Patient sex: M
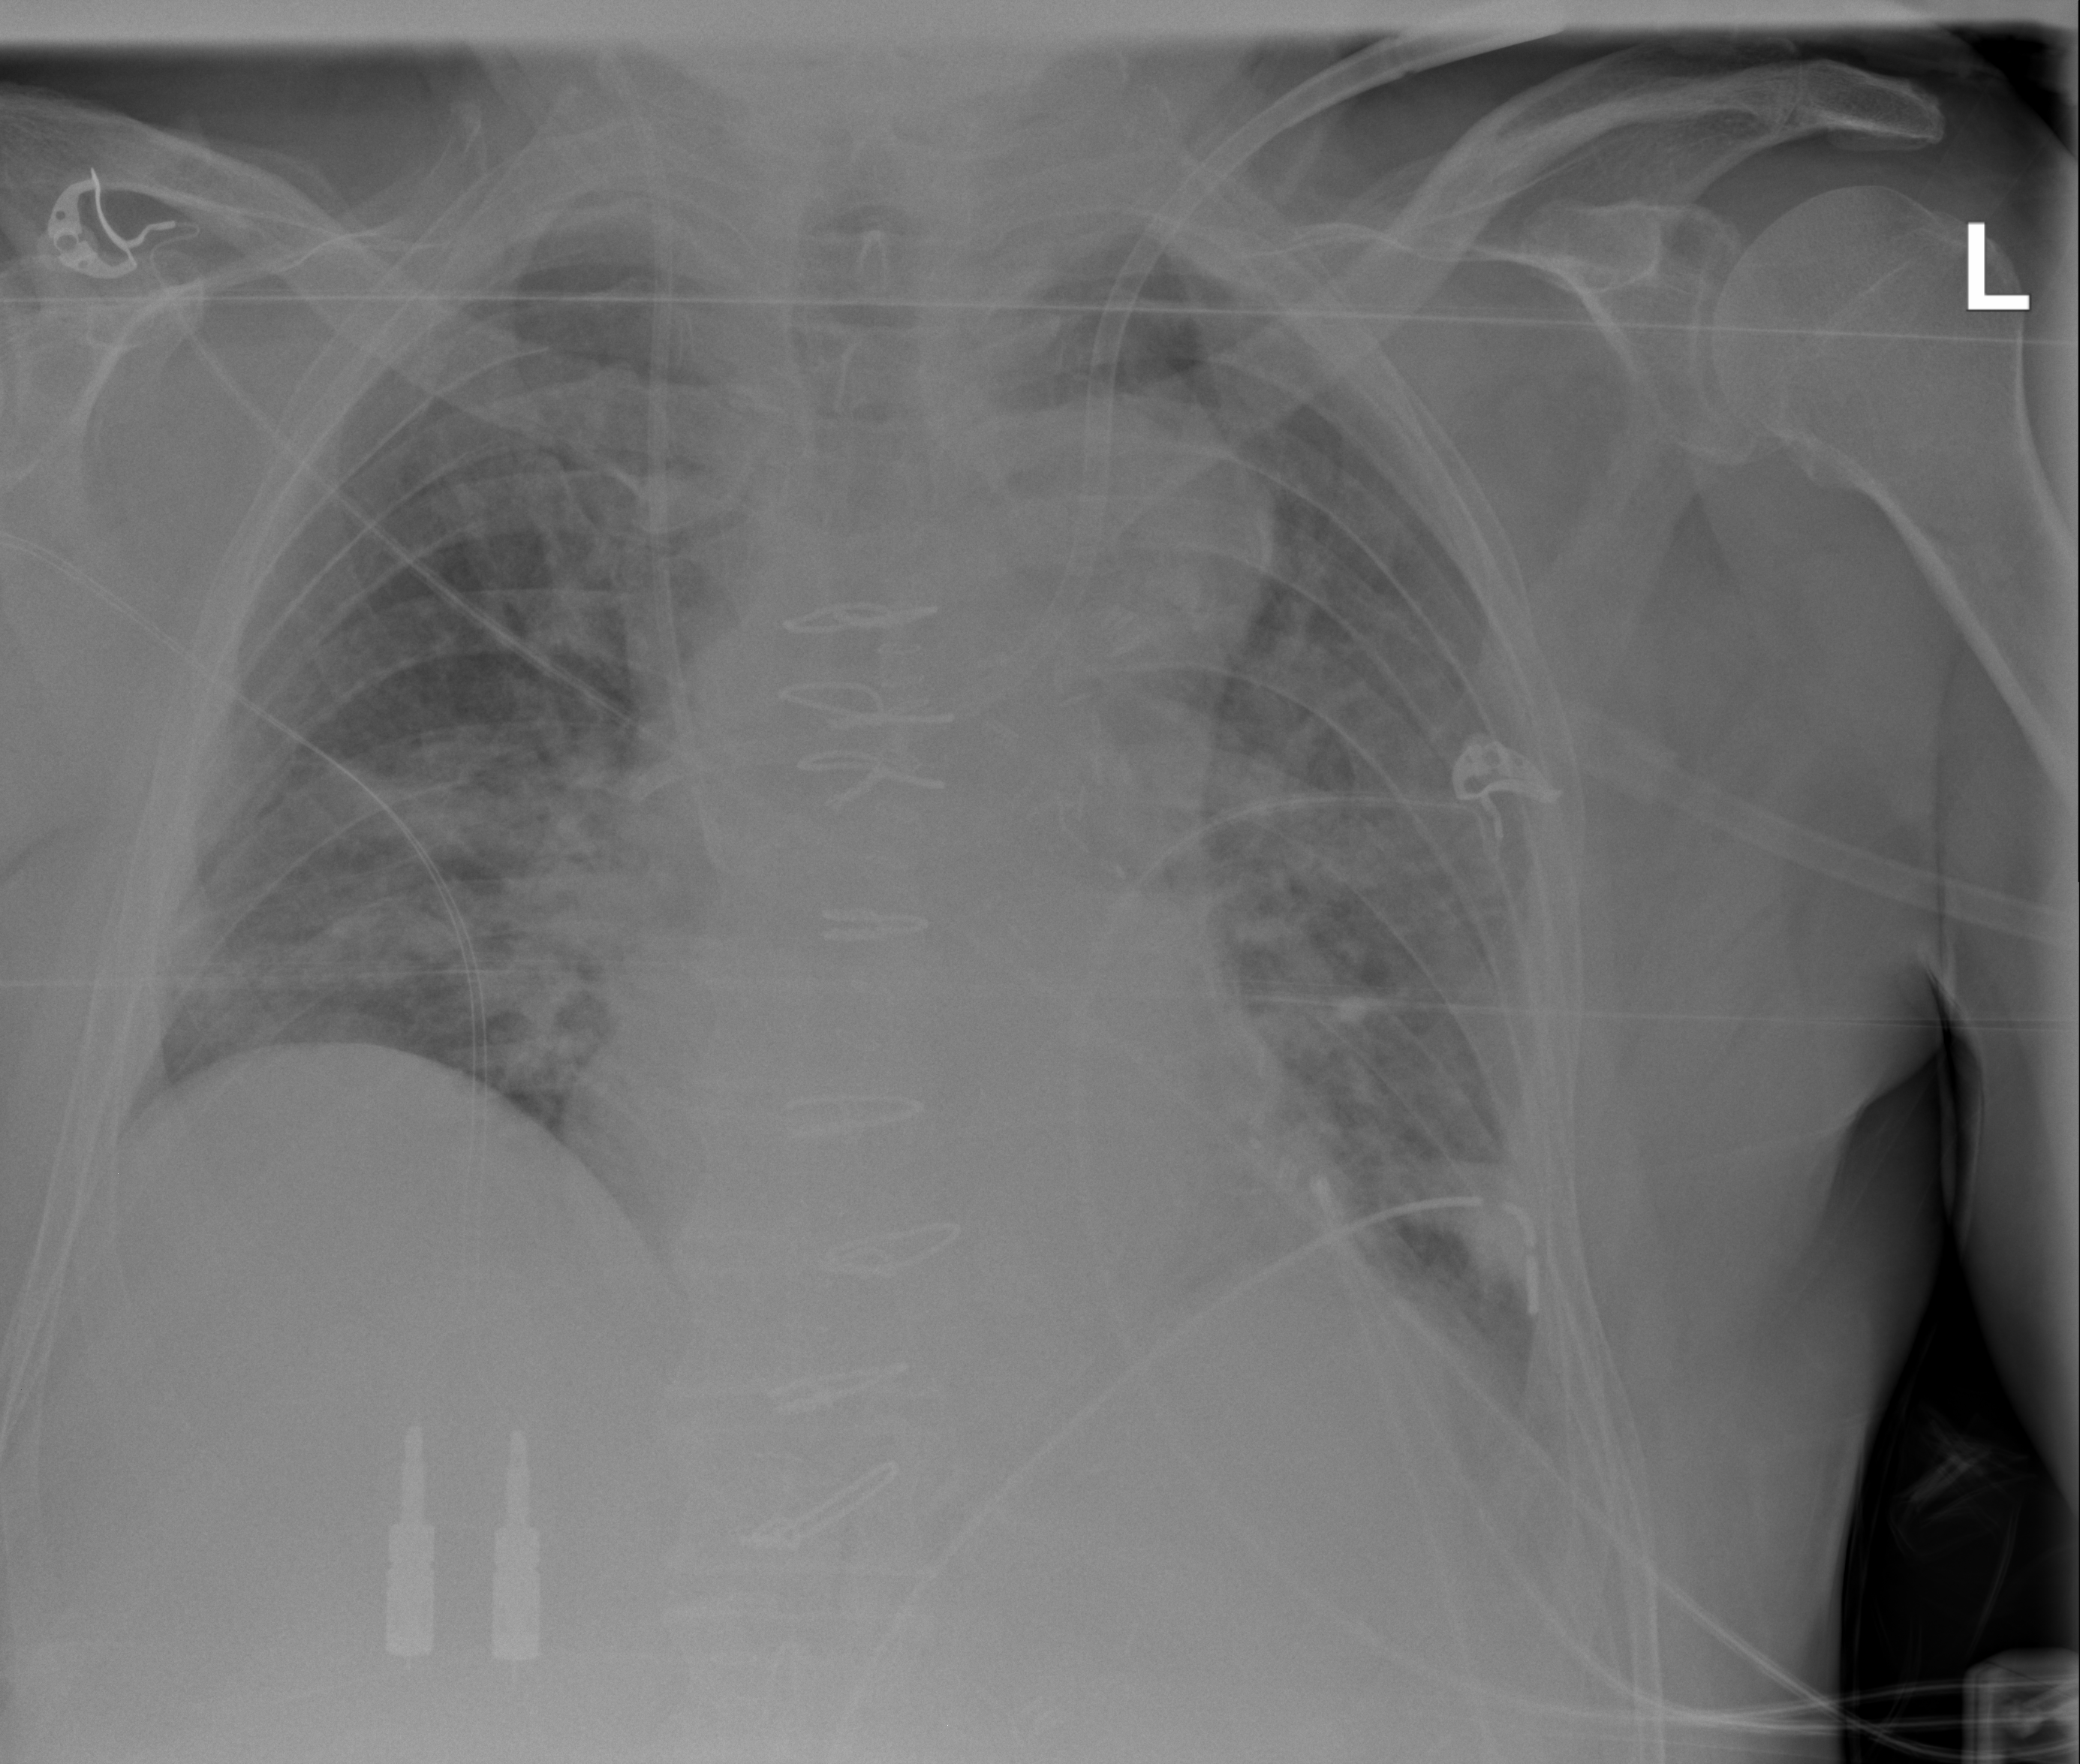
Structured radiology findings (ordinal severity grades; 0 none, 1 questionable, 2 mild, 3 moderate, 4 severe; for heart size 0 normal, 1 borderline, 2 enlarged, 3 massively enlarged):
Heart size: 0
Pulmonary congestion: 1
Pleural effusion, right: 0
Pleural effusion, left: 2
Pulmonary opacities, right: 2
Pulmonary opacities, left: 3
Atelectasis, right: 2
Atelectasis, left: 2